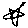
Label: star